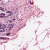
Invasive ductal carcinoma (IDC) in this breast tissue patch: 0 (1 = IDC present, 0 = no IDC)